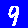
Digit: 9